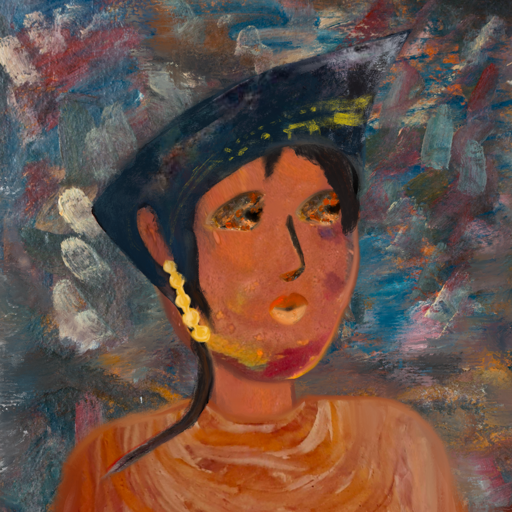
Background: Boggyland, Head And Neck Side: Mother_And_Son_Son, Face Side: Gypsy_Queen, Bust: Pious_Lady, Hair Side: Roy_Bahadur, Head Accessory: Irani, Second Necklace: Blank, Necklace: Blank, Baby: Blank